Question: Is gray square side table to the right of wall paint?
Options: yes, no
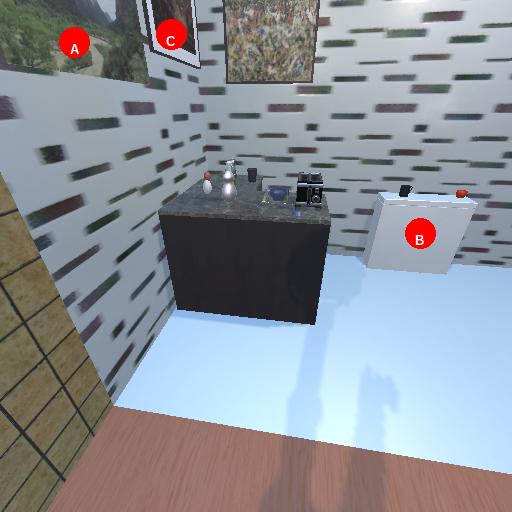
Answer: yes